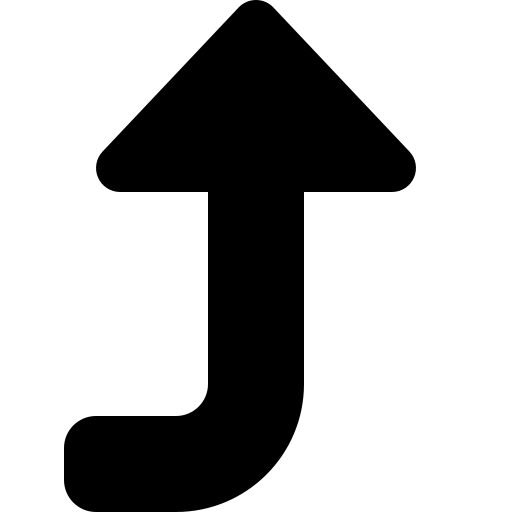
Tags: icon, FontAwesome, fa-icon, solid, turn, up